Group 1:
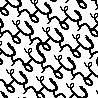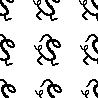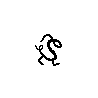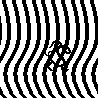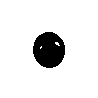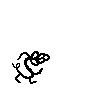
Group 2:
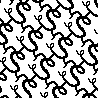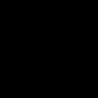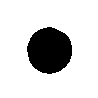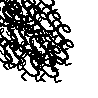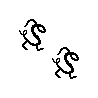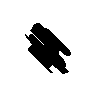
Rule separating the two groups: Image contains the exact arrangement of pixels that form the "S" creature depicted in EX9532 in exactly one place vs. arrangement is present in multiple places.
Example: This Problem was made to serve as an example of something BP1166 would sort on its left.
Author: Leo Crabbe